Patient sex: F
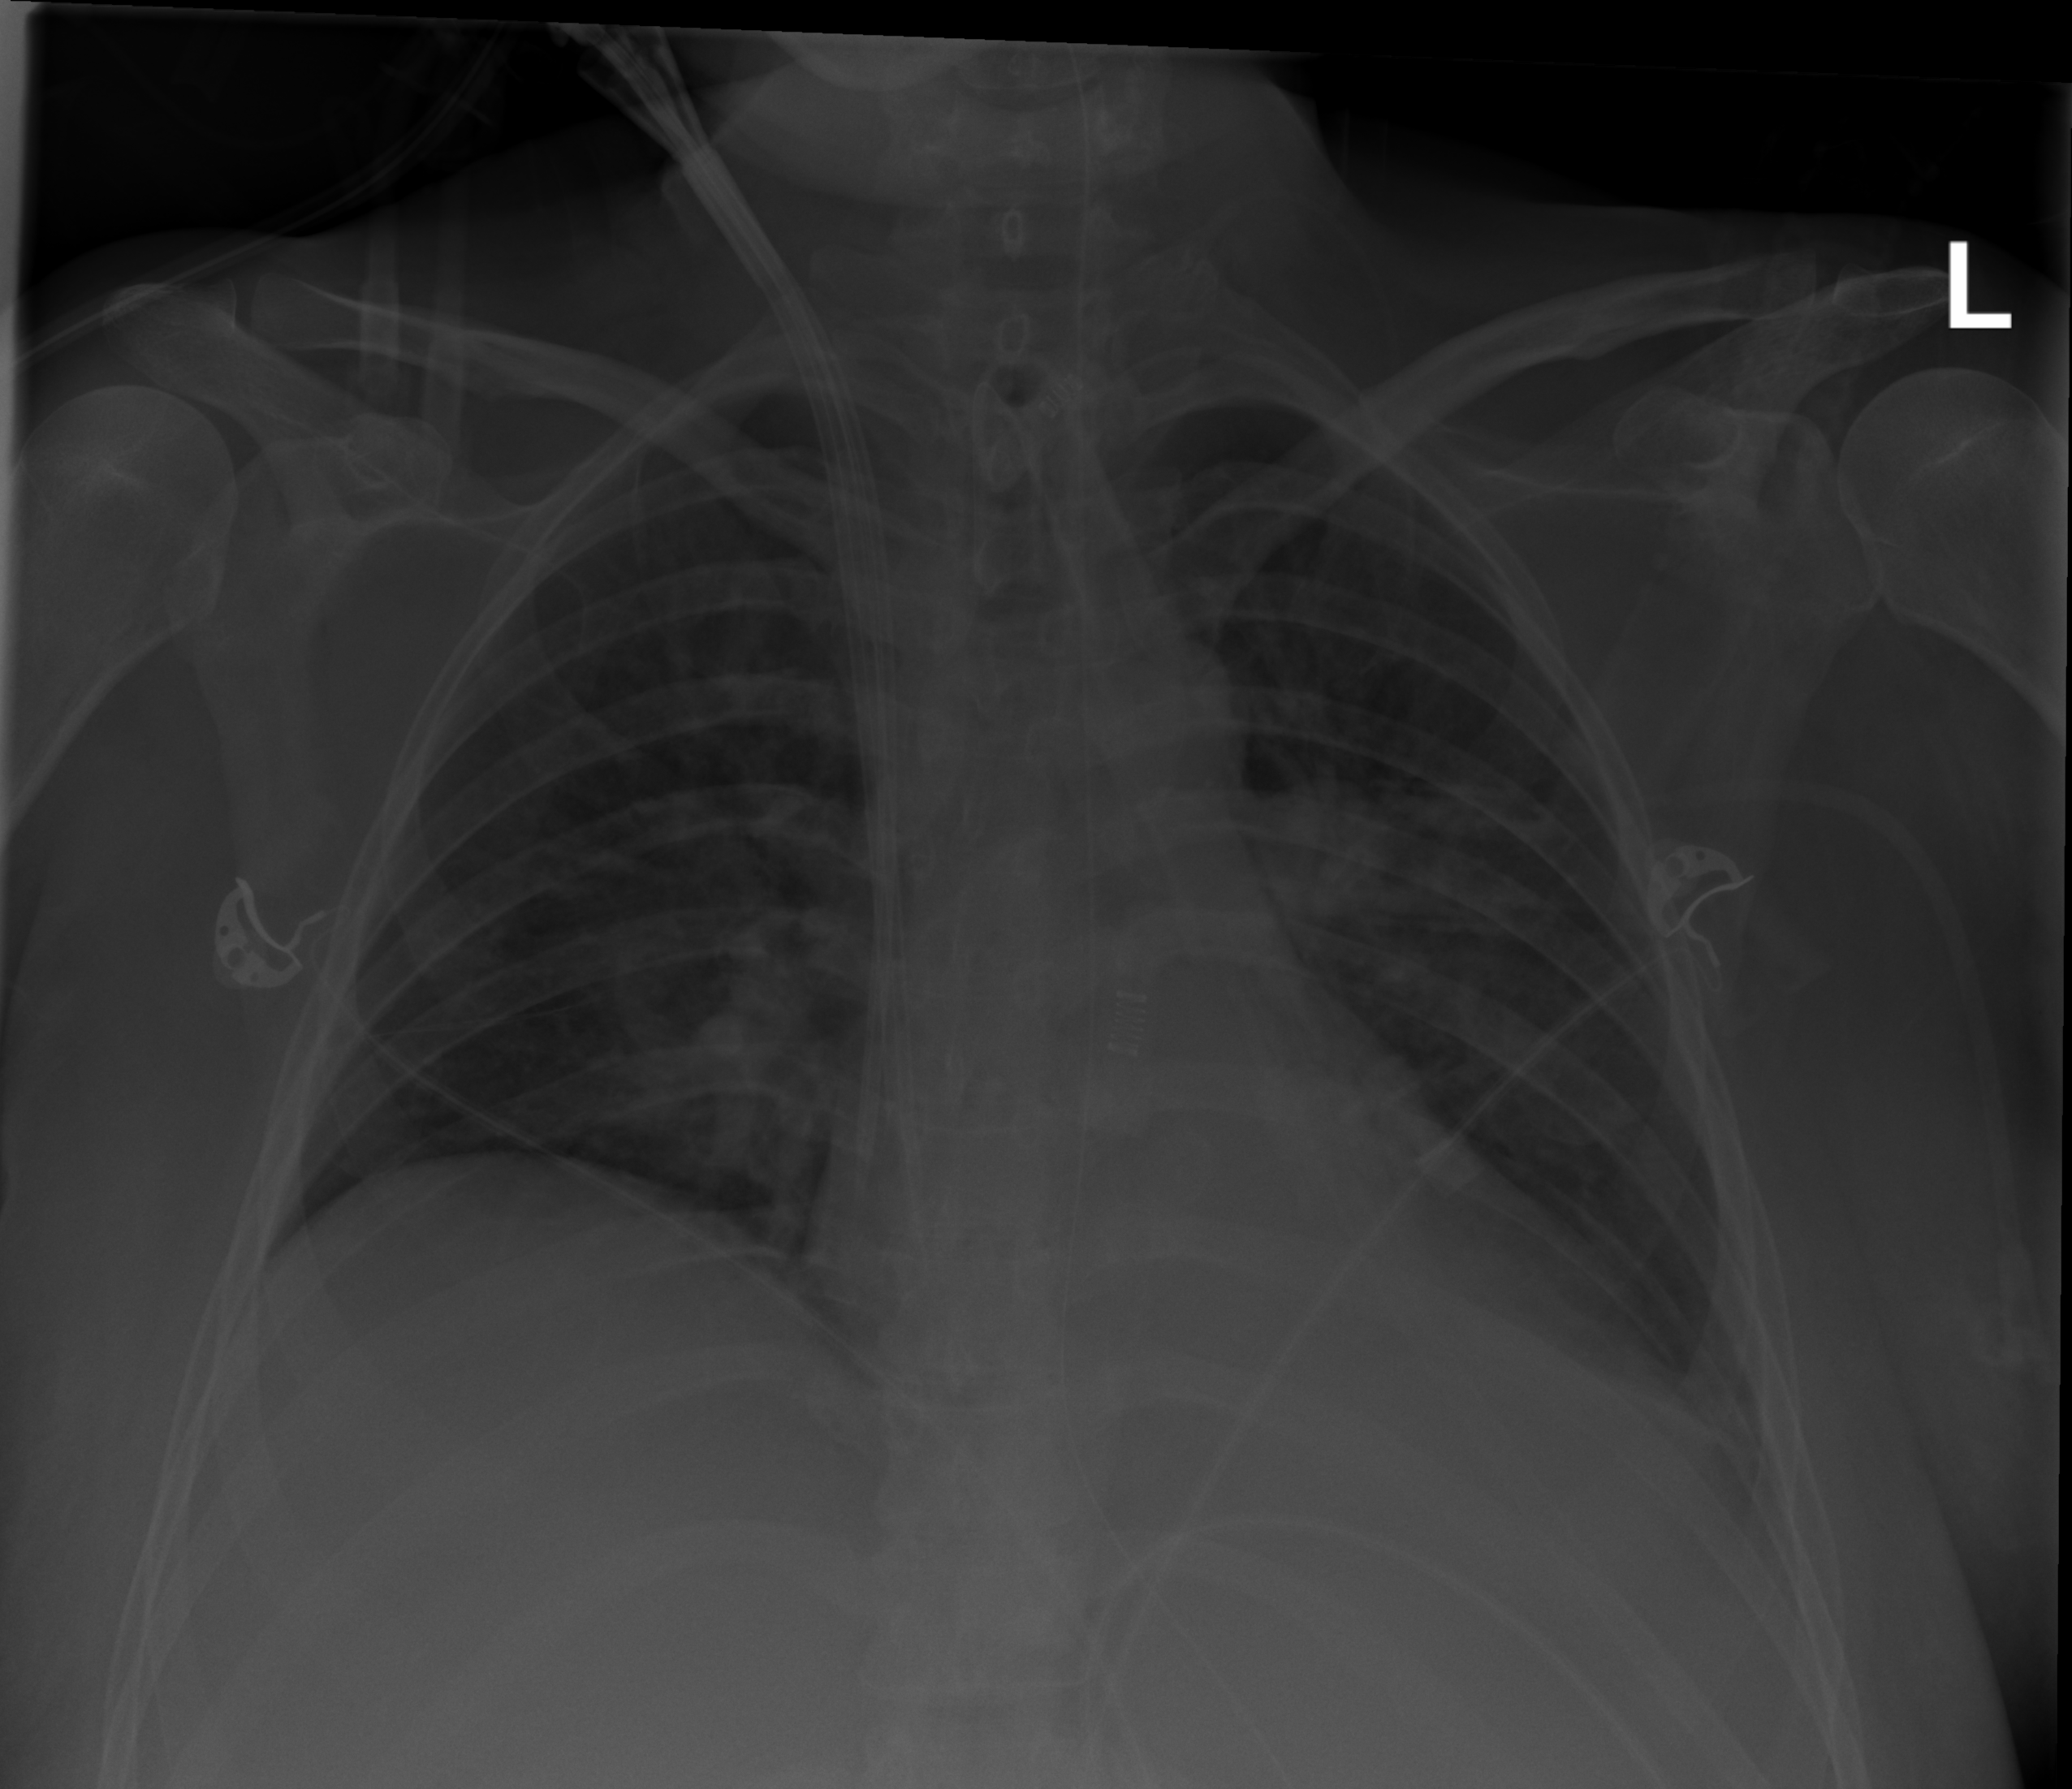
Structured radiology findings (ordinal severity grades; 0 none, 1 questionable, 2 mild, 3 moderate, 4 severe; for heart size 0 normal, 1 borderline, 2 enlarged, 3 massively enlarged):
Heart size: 2
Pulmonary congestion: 2
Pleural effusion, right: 0
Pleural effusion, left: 2
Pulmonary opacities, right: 2
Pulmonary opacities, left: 2
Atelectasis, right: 2
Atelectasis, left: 2